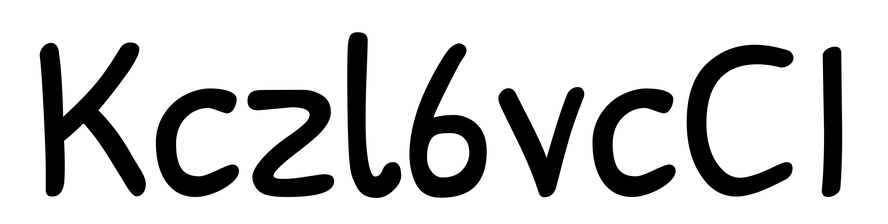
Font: PatrickHand-Regular